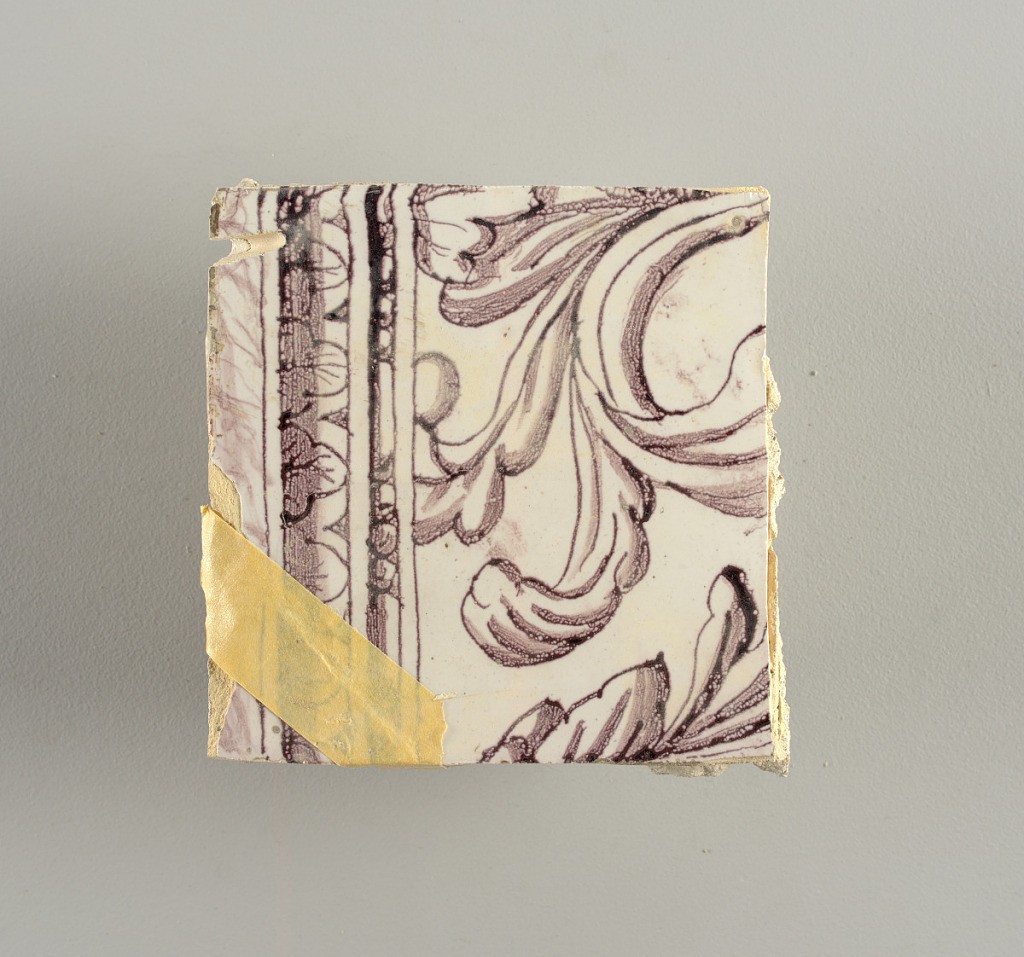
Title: Tile wall facing
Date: ca. 1725
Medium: Tin-glazed earthenware, underglaze
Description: Horizontal rectangle.  Thirty tiles wide and twenty-three tiles high with opening for fireplace eleven tiles wide and ten high.  Foliage arabesques disposed about three vertical axes from which are emphazised by urns at center and right, and at left by the figure of a standing woman carrying an infant on her arm and accompanied by two children.